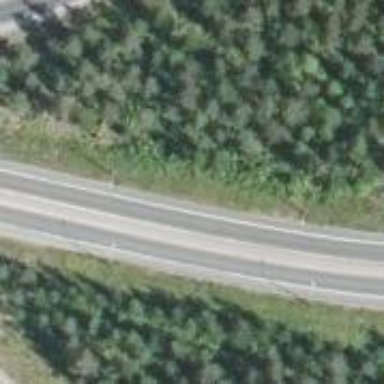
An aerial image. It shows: Trunk highway designated for motor vehicles.